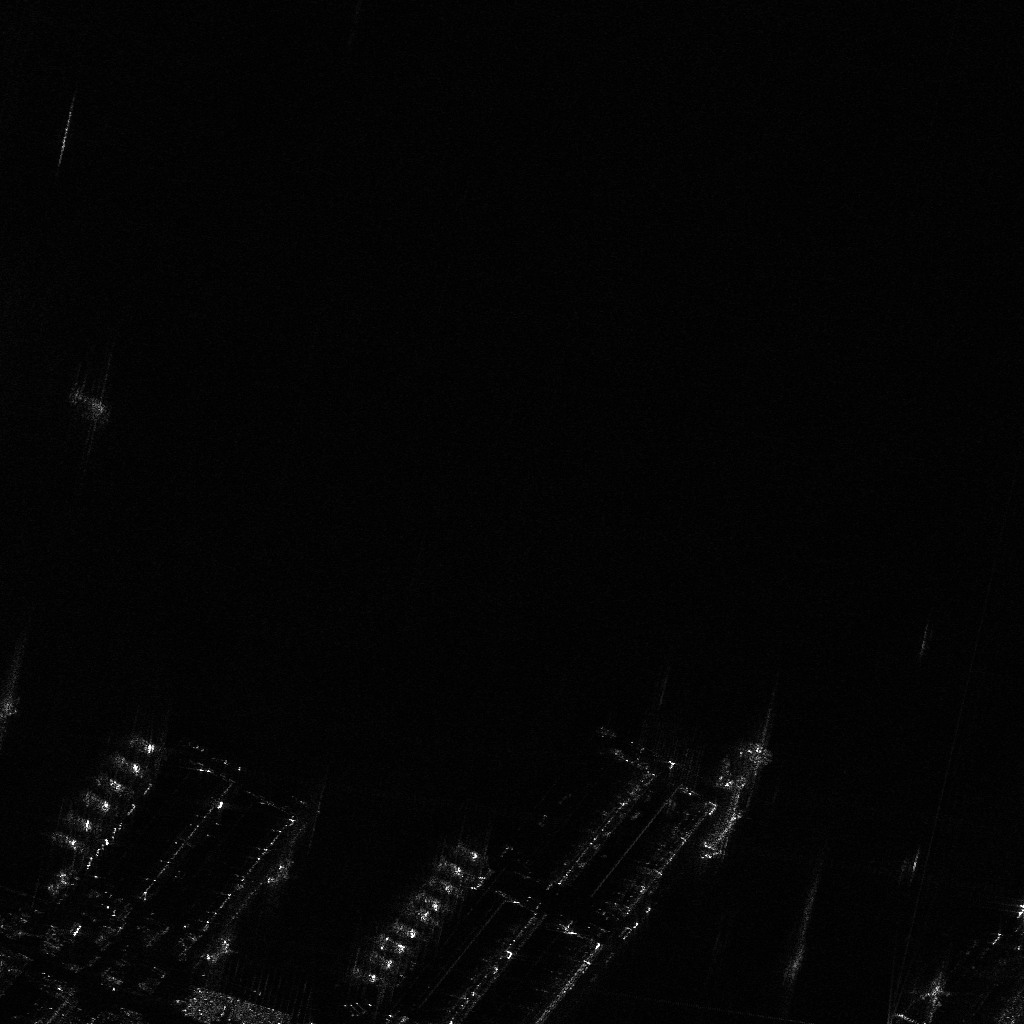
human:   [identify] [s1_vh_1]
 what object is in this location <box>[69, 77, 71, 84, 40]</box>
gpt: <ref>1 large container at the bottom right</ref>